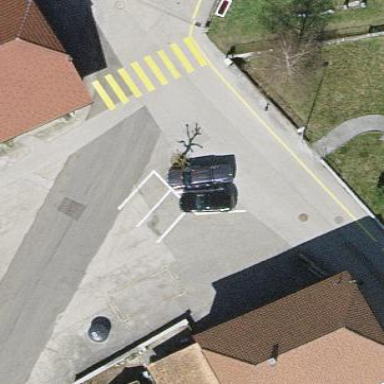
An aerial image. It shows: Square.